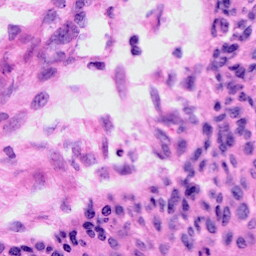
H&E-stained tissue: Cervix